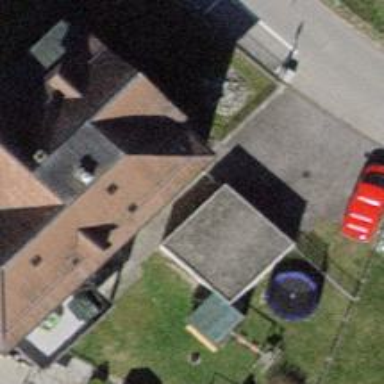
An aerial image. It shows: Garage building.